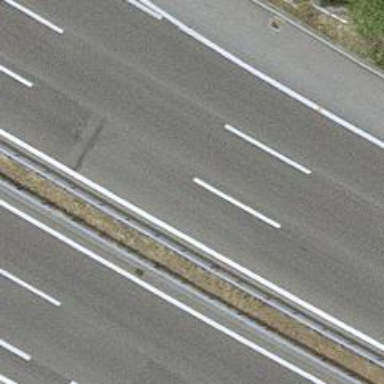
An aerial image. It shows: Asphalt motorway.